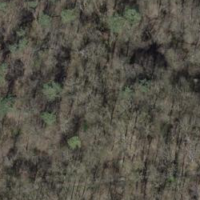
EUNIS habitat code: 41
Species observed at this site:
Pieris brassicae
Colias croceus
Pararge aegeria